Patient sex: F
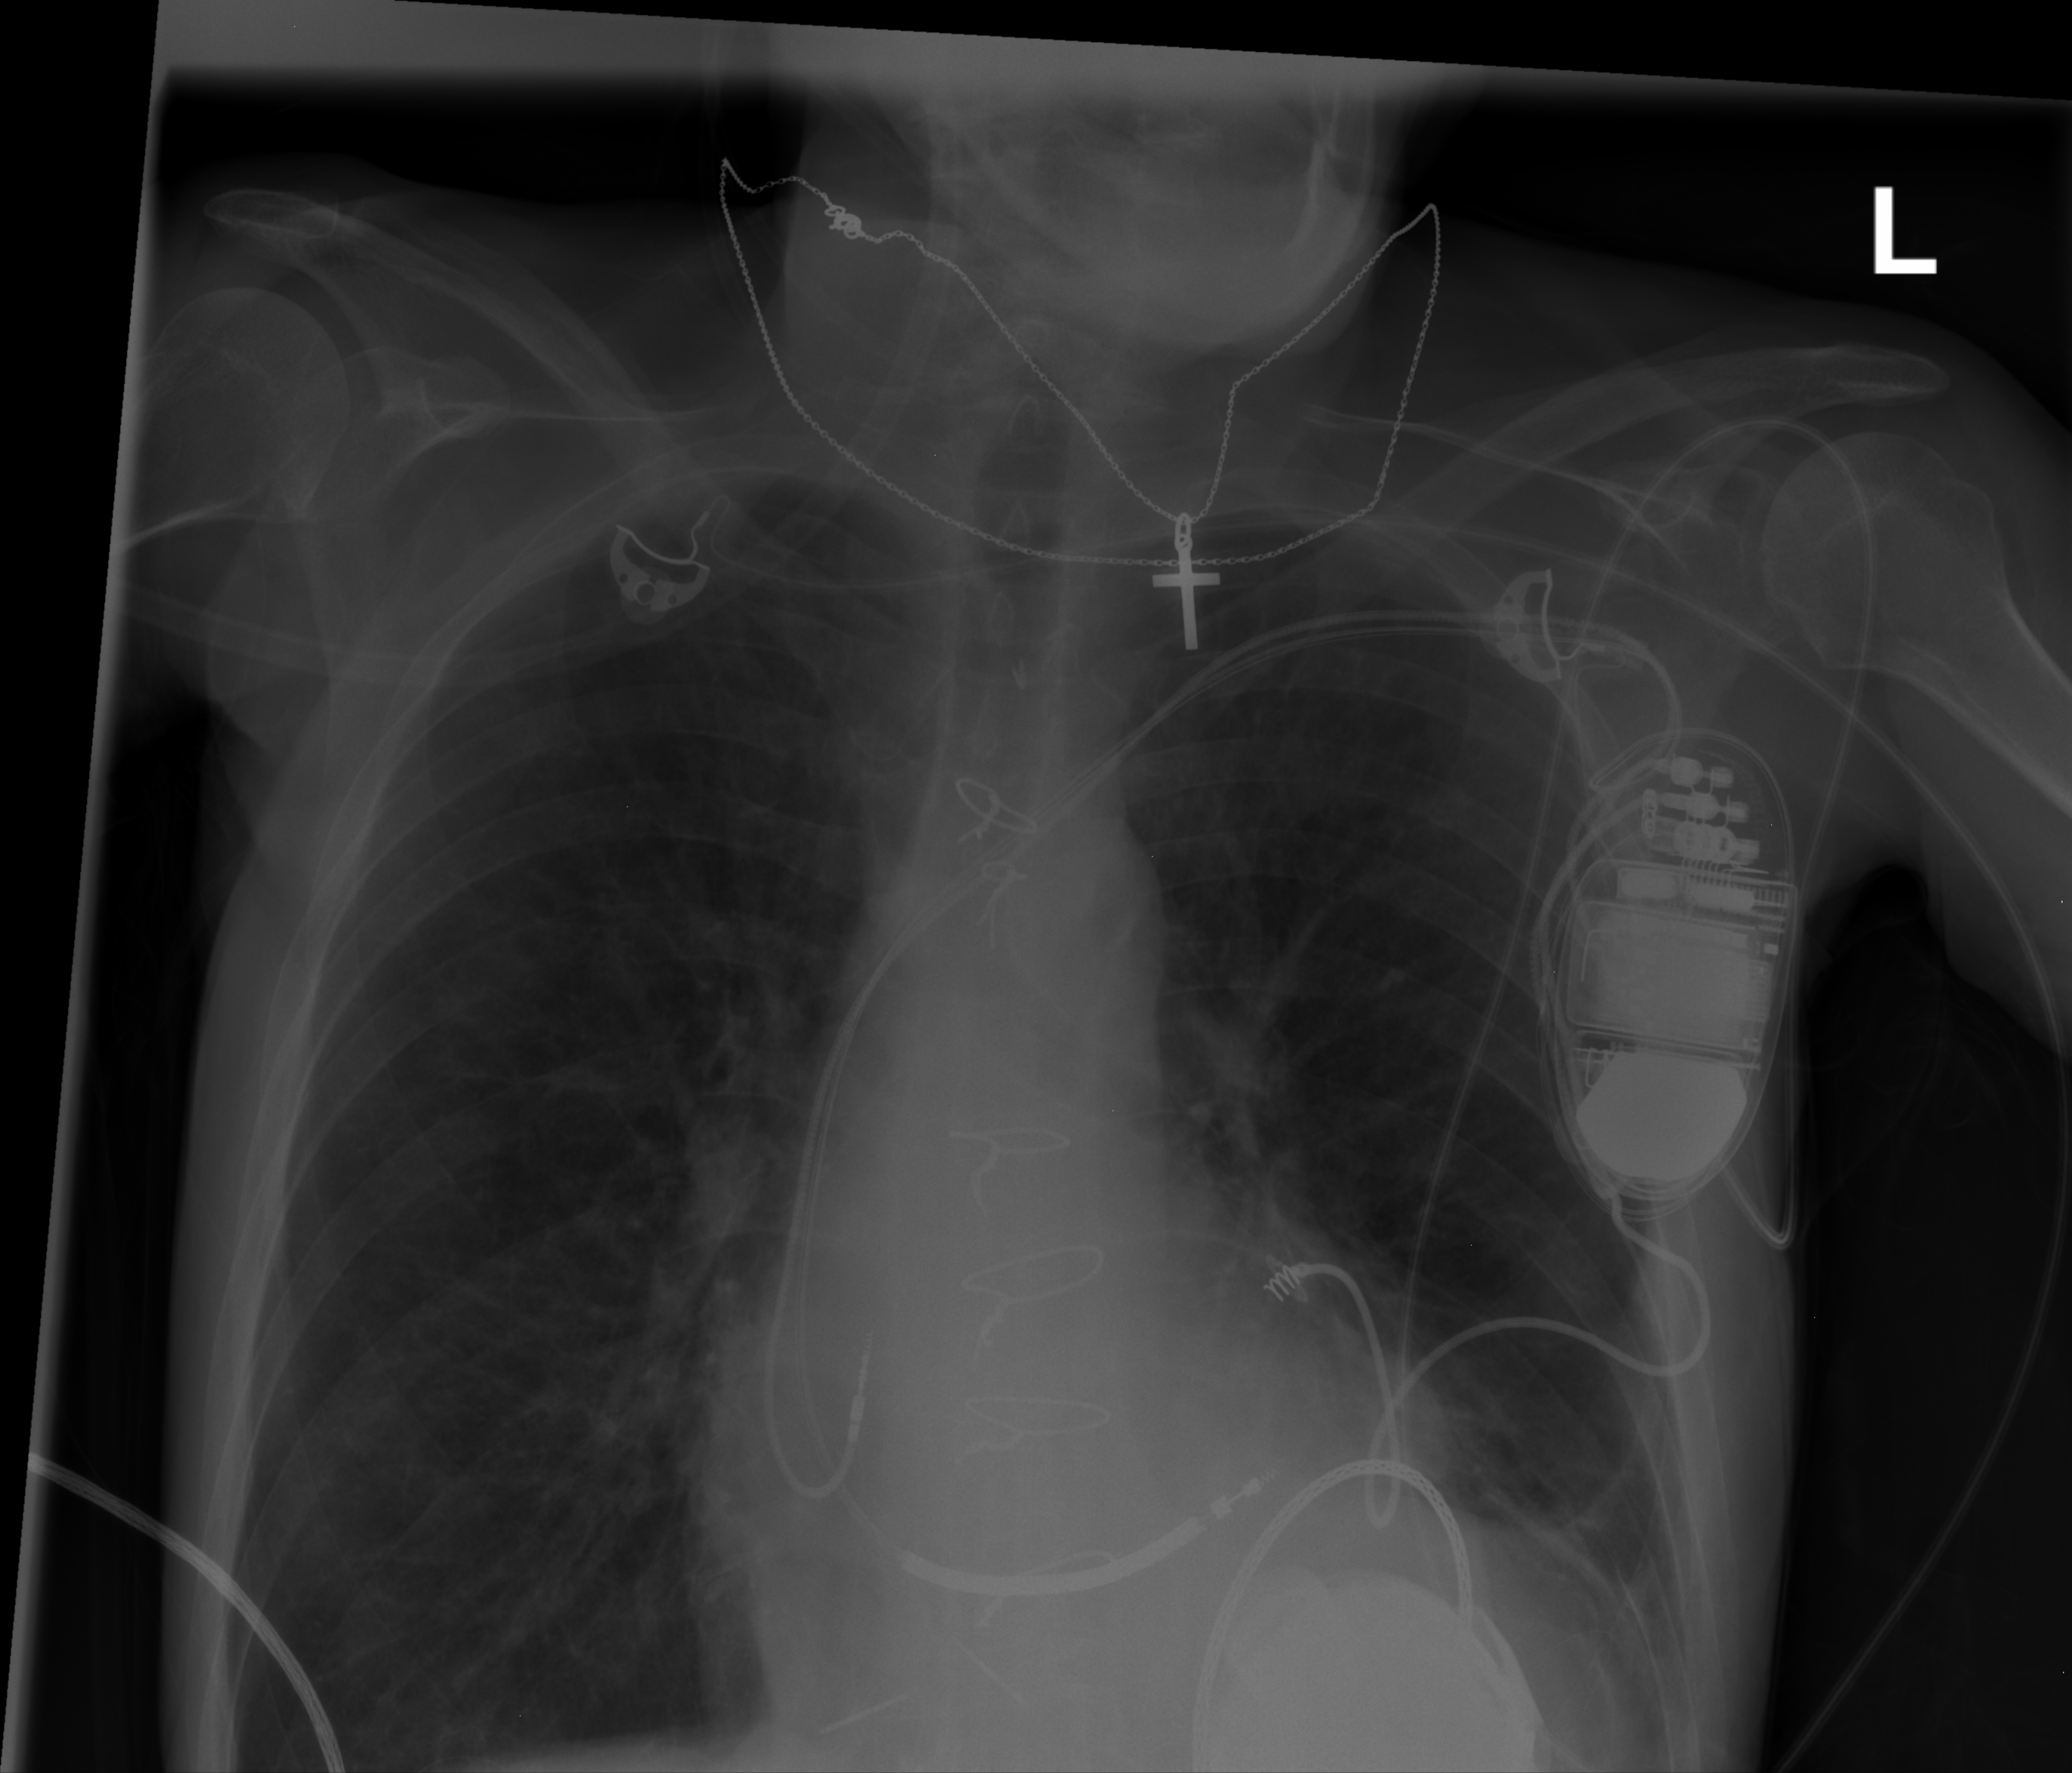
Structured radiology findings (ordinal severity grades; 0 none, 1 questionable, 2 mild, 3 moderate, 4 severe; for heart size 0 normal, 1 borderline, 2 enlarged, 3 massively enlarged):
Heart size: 0
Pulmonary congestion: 0
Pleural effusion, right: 0
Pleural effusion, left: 1
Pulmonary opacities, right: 0
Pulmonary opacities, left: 0
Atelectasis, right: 0
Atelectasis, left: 2